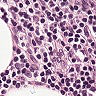
Metastatic tissue present: no